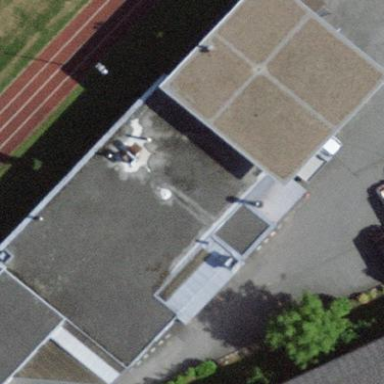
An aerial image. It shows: Flat-roofed commercial building.